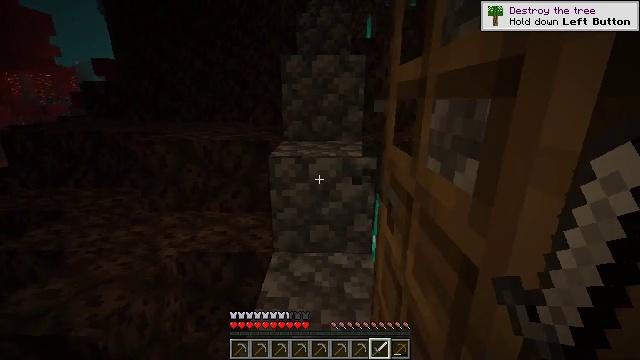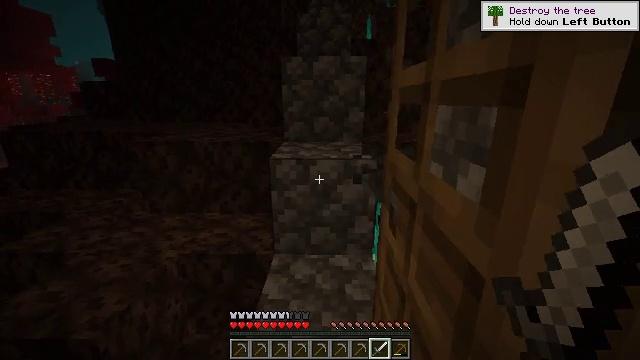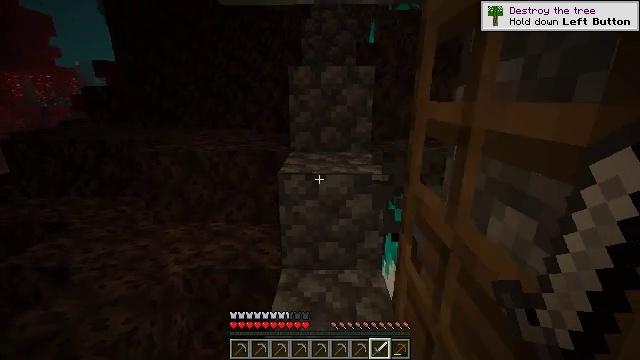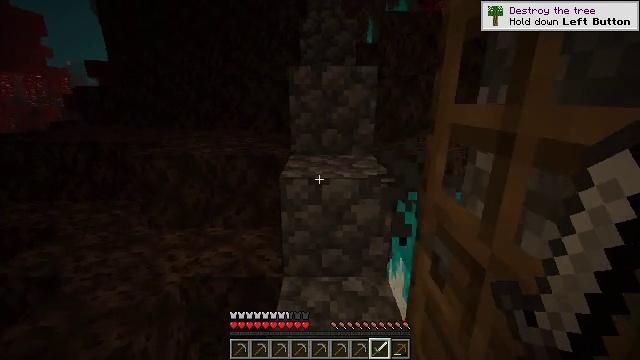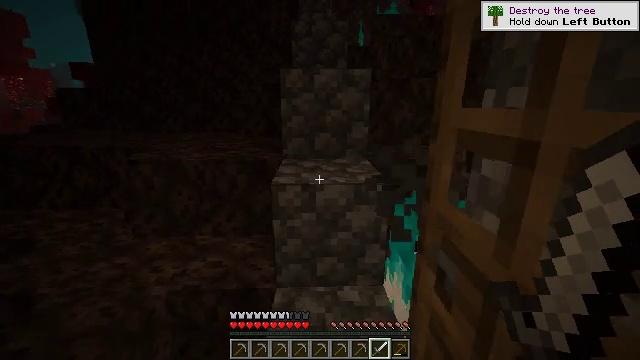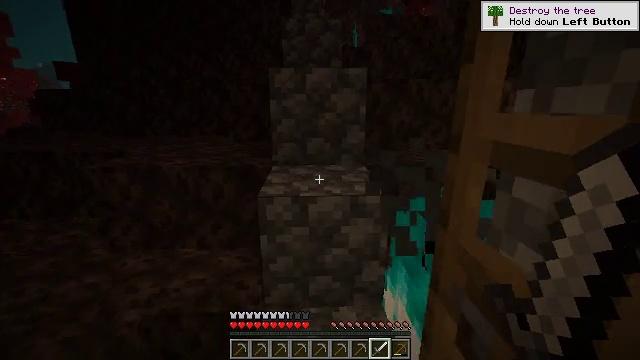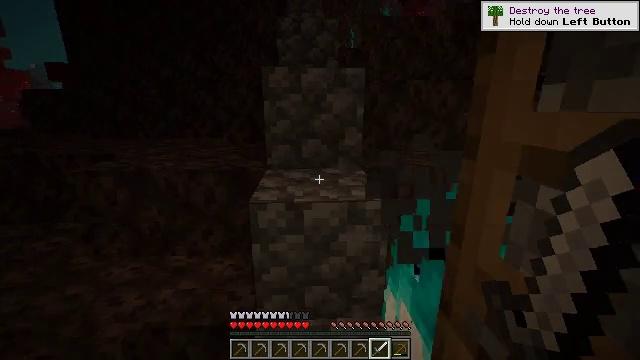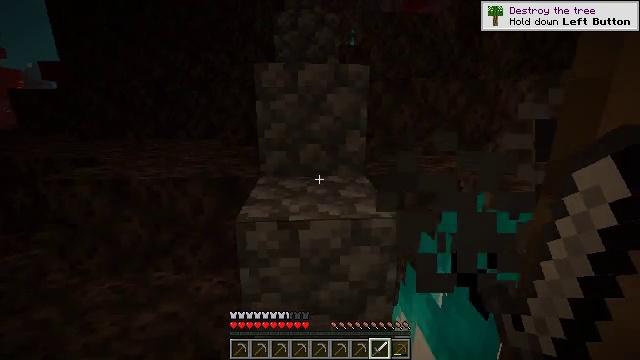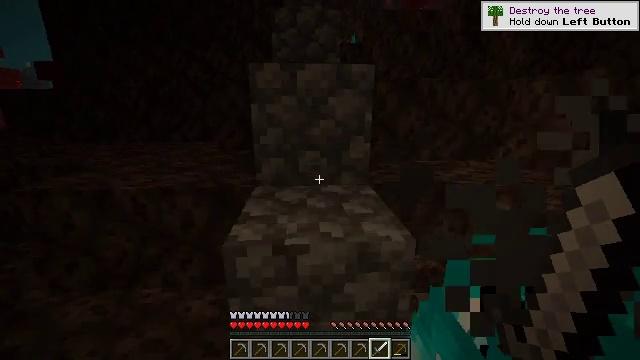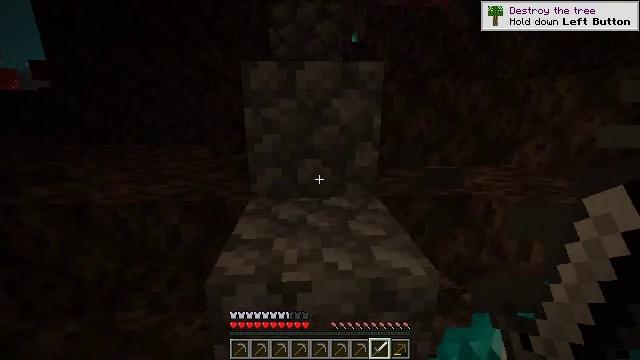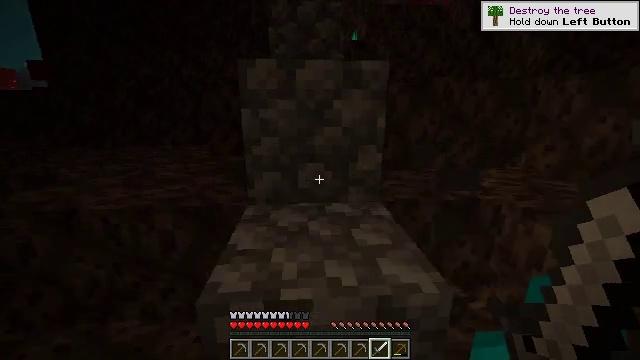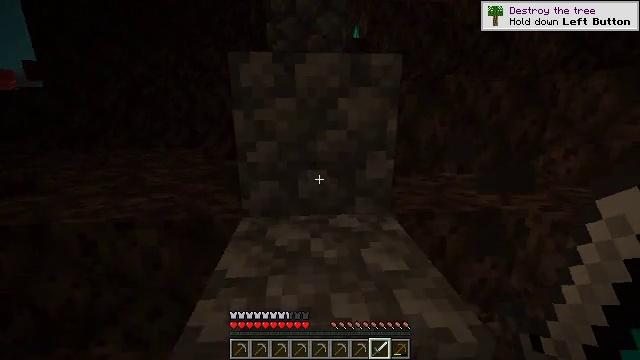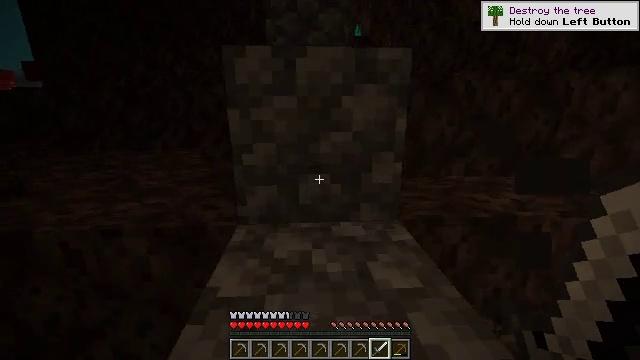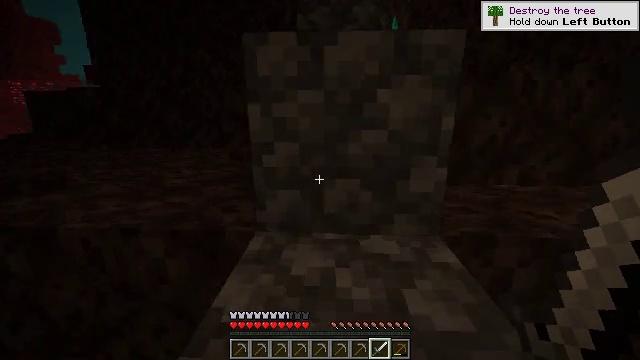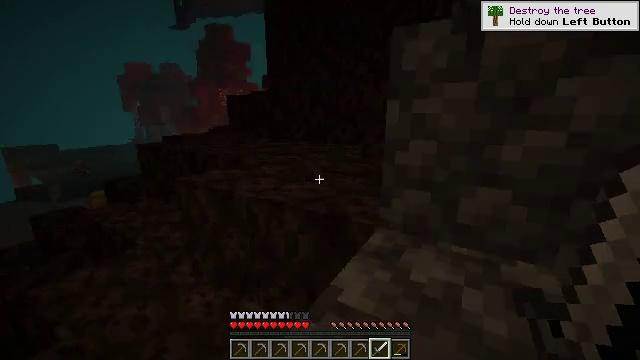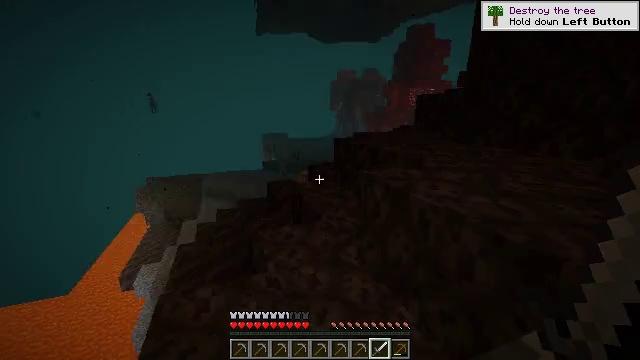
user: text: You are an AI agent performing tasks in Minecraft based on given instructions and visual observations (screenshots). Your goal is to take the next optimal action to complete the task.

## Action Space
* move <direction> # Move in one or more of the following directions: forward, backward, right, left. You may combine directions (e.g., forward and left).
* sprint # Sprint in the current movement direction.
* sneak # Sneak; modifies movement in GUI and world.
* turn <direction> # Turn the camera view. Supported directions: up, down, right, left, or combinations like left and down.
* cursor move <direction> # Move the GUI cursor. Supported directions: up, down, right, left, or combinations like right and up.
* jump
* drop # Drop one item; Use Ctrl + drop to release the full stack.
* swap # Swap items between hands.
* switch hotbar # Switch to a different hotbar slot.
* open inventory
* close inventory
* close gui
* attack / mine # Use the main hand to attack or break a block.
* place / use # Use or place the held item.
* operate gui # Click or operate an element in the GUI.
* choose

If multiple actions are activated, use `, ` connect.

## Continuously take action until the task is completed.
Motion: motion action
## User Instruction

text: Mine the block under the soul fire.
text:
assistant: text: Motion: move forward and move left
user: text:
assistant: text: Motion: move forward and move left
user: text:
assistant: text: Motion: move forward
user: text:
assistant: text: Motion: move forward, turn right
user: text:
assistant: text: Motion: move forward, turn right
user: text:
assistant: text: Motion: move forward
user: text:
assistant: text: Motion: move forward
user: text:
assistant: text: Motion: move forward
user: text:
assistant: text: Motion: move forward
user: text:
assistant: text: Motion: move forward
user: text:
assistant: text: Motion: move forward
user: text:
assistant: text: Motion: move forward
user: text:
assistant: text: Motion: move forward, turn left
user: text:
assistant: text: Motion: move forward, turn left
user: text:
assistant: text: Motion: turn left
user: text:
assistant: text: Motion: turn left
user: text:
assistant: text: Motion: turn left
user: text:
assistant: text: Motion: turn left and down
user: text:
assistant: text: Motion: turn left and up
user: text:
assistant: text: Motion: no_op
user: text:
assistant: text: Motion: no_op
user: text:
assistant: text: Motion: no_op
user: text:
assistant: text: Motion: no_op
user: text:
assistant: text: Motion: no_op
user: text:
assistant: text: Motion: turn left and down
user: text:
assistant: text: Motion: turn left and down
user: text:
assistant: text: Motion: turn left
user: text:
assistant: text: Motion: turn left
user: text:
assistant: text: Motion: no_op
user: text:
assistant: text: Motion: no_op